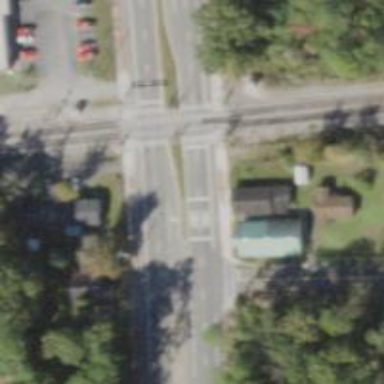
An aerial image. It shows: Level crossing with lights at the railway.